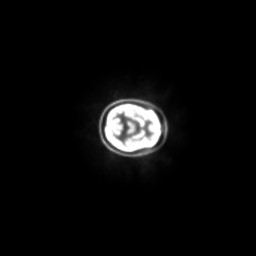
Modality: PET
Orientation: axial
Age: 24
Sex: female
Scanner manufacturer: siemens